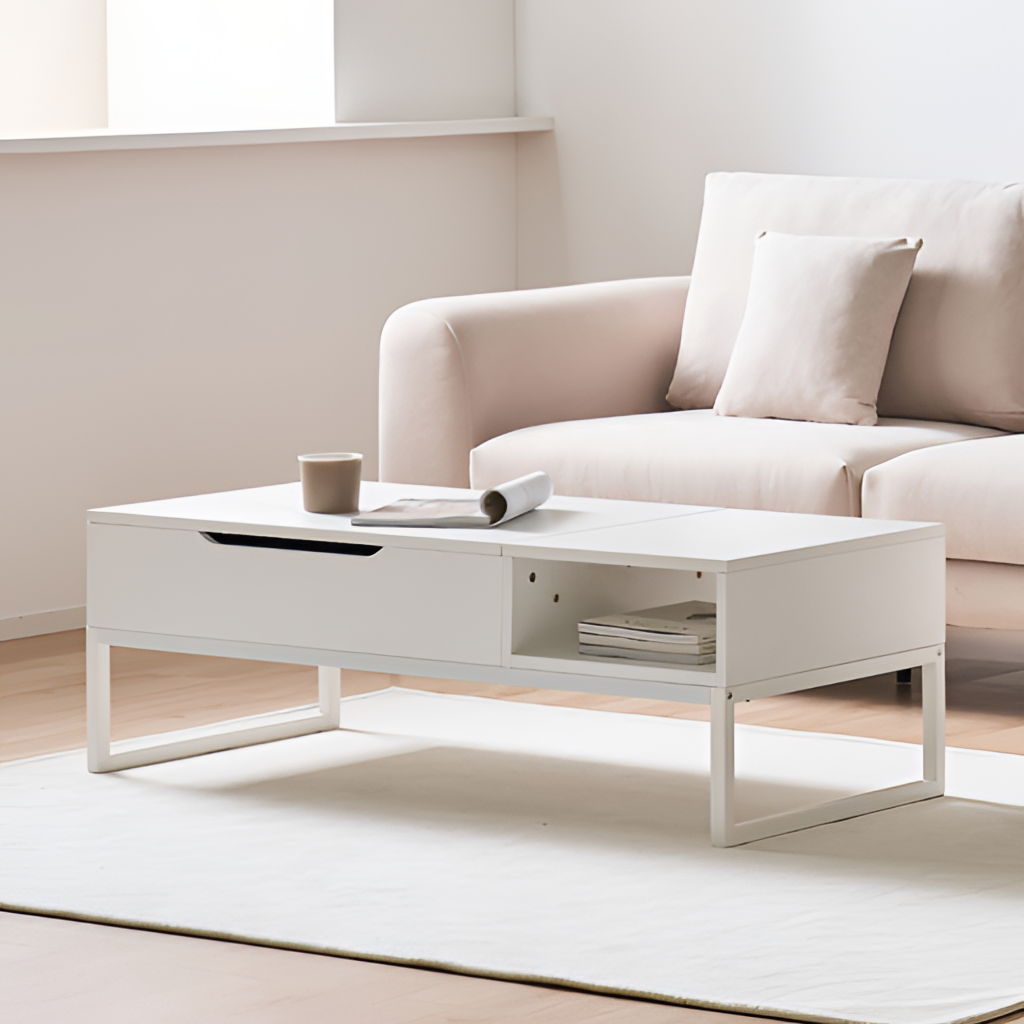
living room, white wood coffee table, minimalist, wood flooring, with plank pattern, white paint wallpaper, with solid pattern